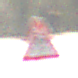
Verkehrszeichen: FussgaengerRechts
Umgebung: Outdoor, Nature
Tageszeit: Midday
Wetter: PartlyCloudy
Licht: Natural
Jahreszeit: NotSpecified
Kontrast: HighContrast